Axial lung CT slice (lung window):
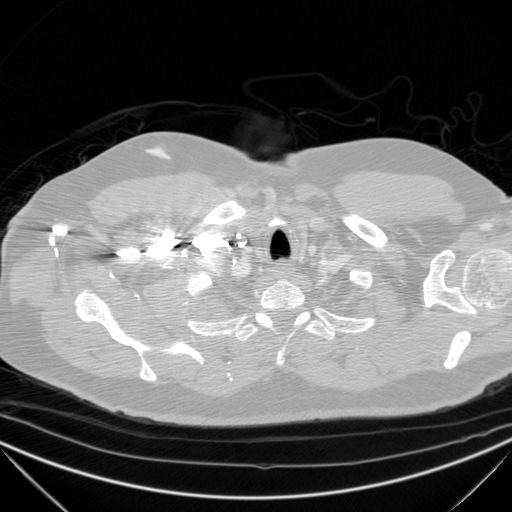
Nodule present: no